Question:
# The javascript code:
How can I find hashtags without newline or spaces or tabs just hashtags without url hashtags?
'''
function findHashtags(searchText) {
var regexp = /\#\w\w+\s?/g
result = searchText.match(regexp);
if (result) {
result.map(function(s) { return s.trim() });
console.log(result);
} else {
return false;
}
}
'''
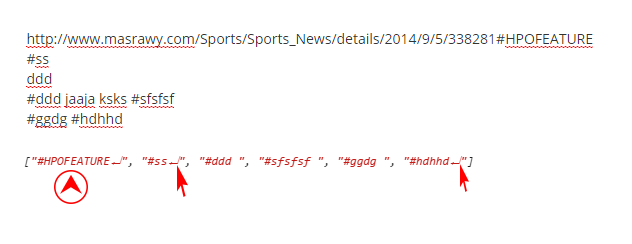
Answer: Use '' instead of '\s?' - a word boundary instead of additional whitespace to not capture whitespace. Use '\B' (not a word boundary) to separate your url hashtags from urls that end in word characters.
So:
'''
function findHashtags(searchText) {
var regexp = /\B\#\w\w+/g
result = searchText.match(regexp);
if (result) {
console.log(result);
} else {
return false;
}
}
'''
Which invoked thusly:
'''
findHashtags("http://www.masrawy.com/Sports/Sports_News/details/2014/9/5/338281#HPOFEATURE
#ss
ddd
#ddd jaaja ksks #sfsfsf
#ggdg#hdhhd")
'''
Then returns:
'''
["#ss", "#ddd", "#sfsfsf", "#ggdg", "#hdhhd"]
'''
Note that this will fail if the url ends in anything but a word character ('a-z0-9_'). The only option besides that would be to capture and more effectively trim whitespace:
'''
function findHashtags(searchText) {
var regexp = /(\s|^)\#\w\w+/gm
result = searchText.match(regexp);
if (result) {
result = result.map(function(s){ return s.trim();});
console.log(result);
return result;
} else {
return false;
}
}
'''